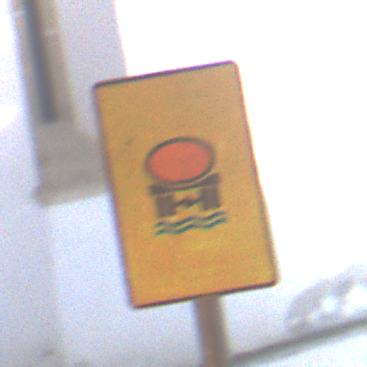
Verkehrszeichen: FahrzeugeMitWassergefaehrdenderLadungOhnePfeilsymbol
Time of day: Night
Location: Outdoor (Urban)
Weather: Overcast
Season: Winter
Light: Artificial